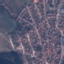
Land use / land cover class: Residential